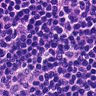
Metastatic tissue present: no